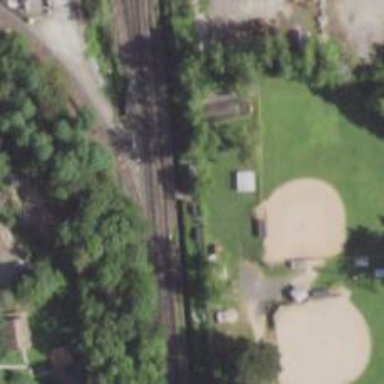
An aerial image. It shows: Outdoor signal box located along the railway.